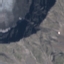
Land use / land cover class: HerbaceousVegetation